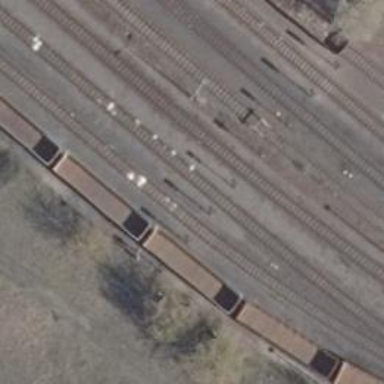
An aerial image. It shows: Railway signal.